Field crop: maize
Growth stage: 2
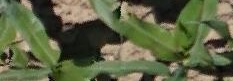
Species: maize